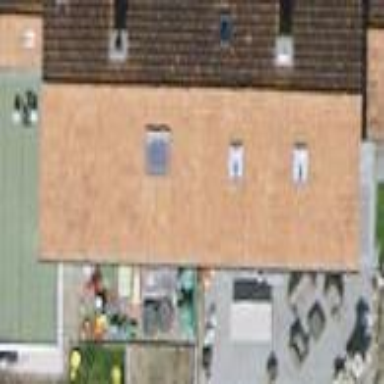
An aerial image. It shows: Semi-detached house with gabled roof.